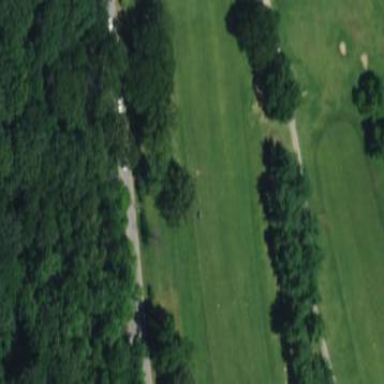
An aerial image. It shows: Golf fairway surrounded by grass.